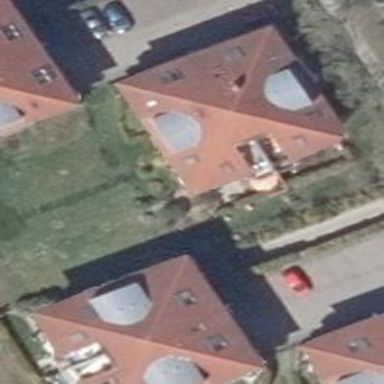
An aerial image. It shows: Pyramidal-shaped roof of apartment building.